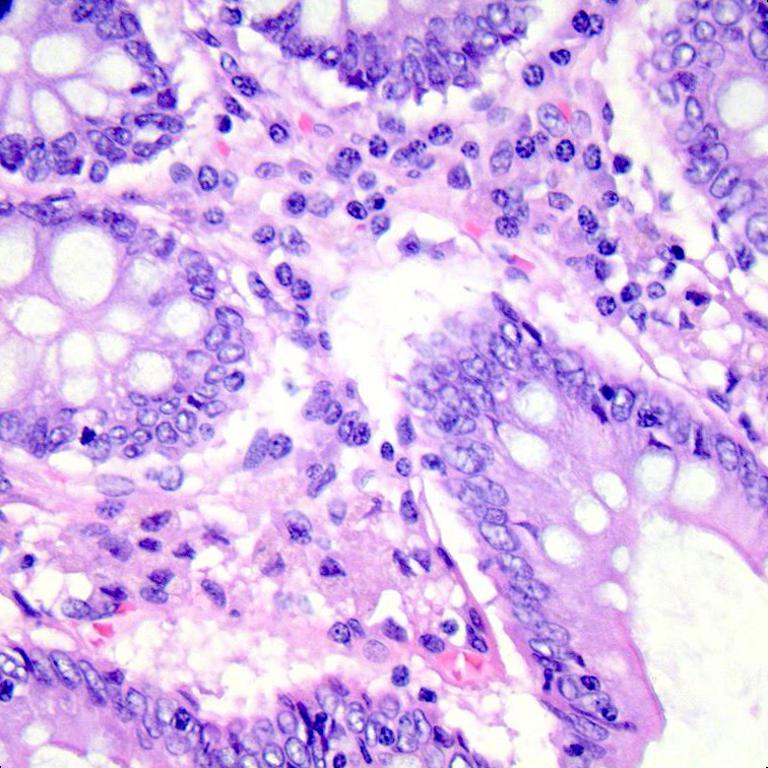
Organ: colon
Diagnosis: benign